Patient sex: M
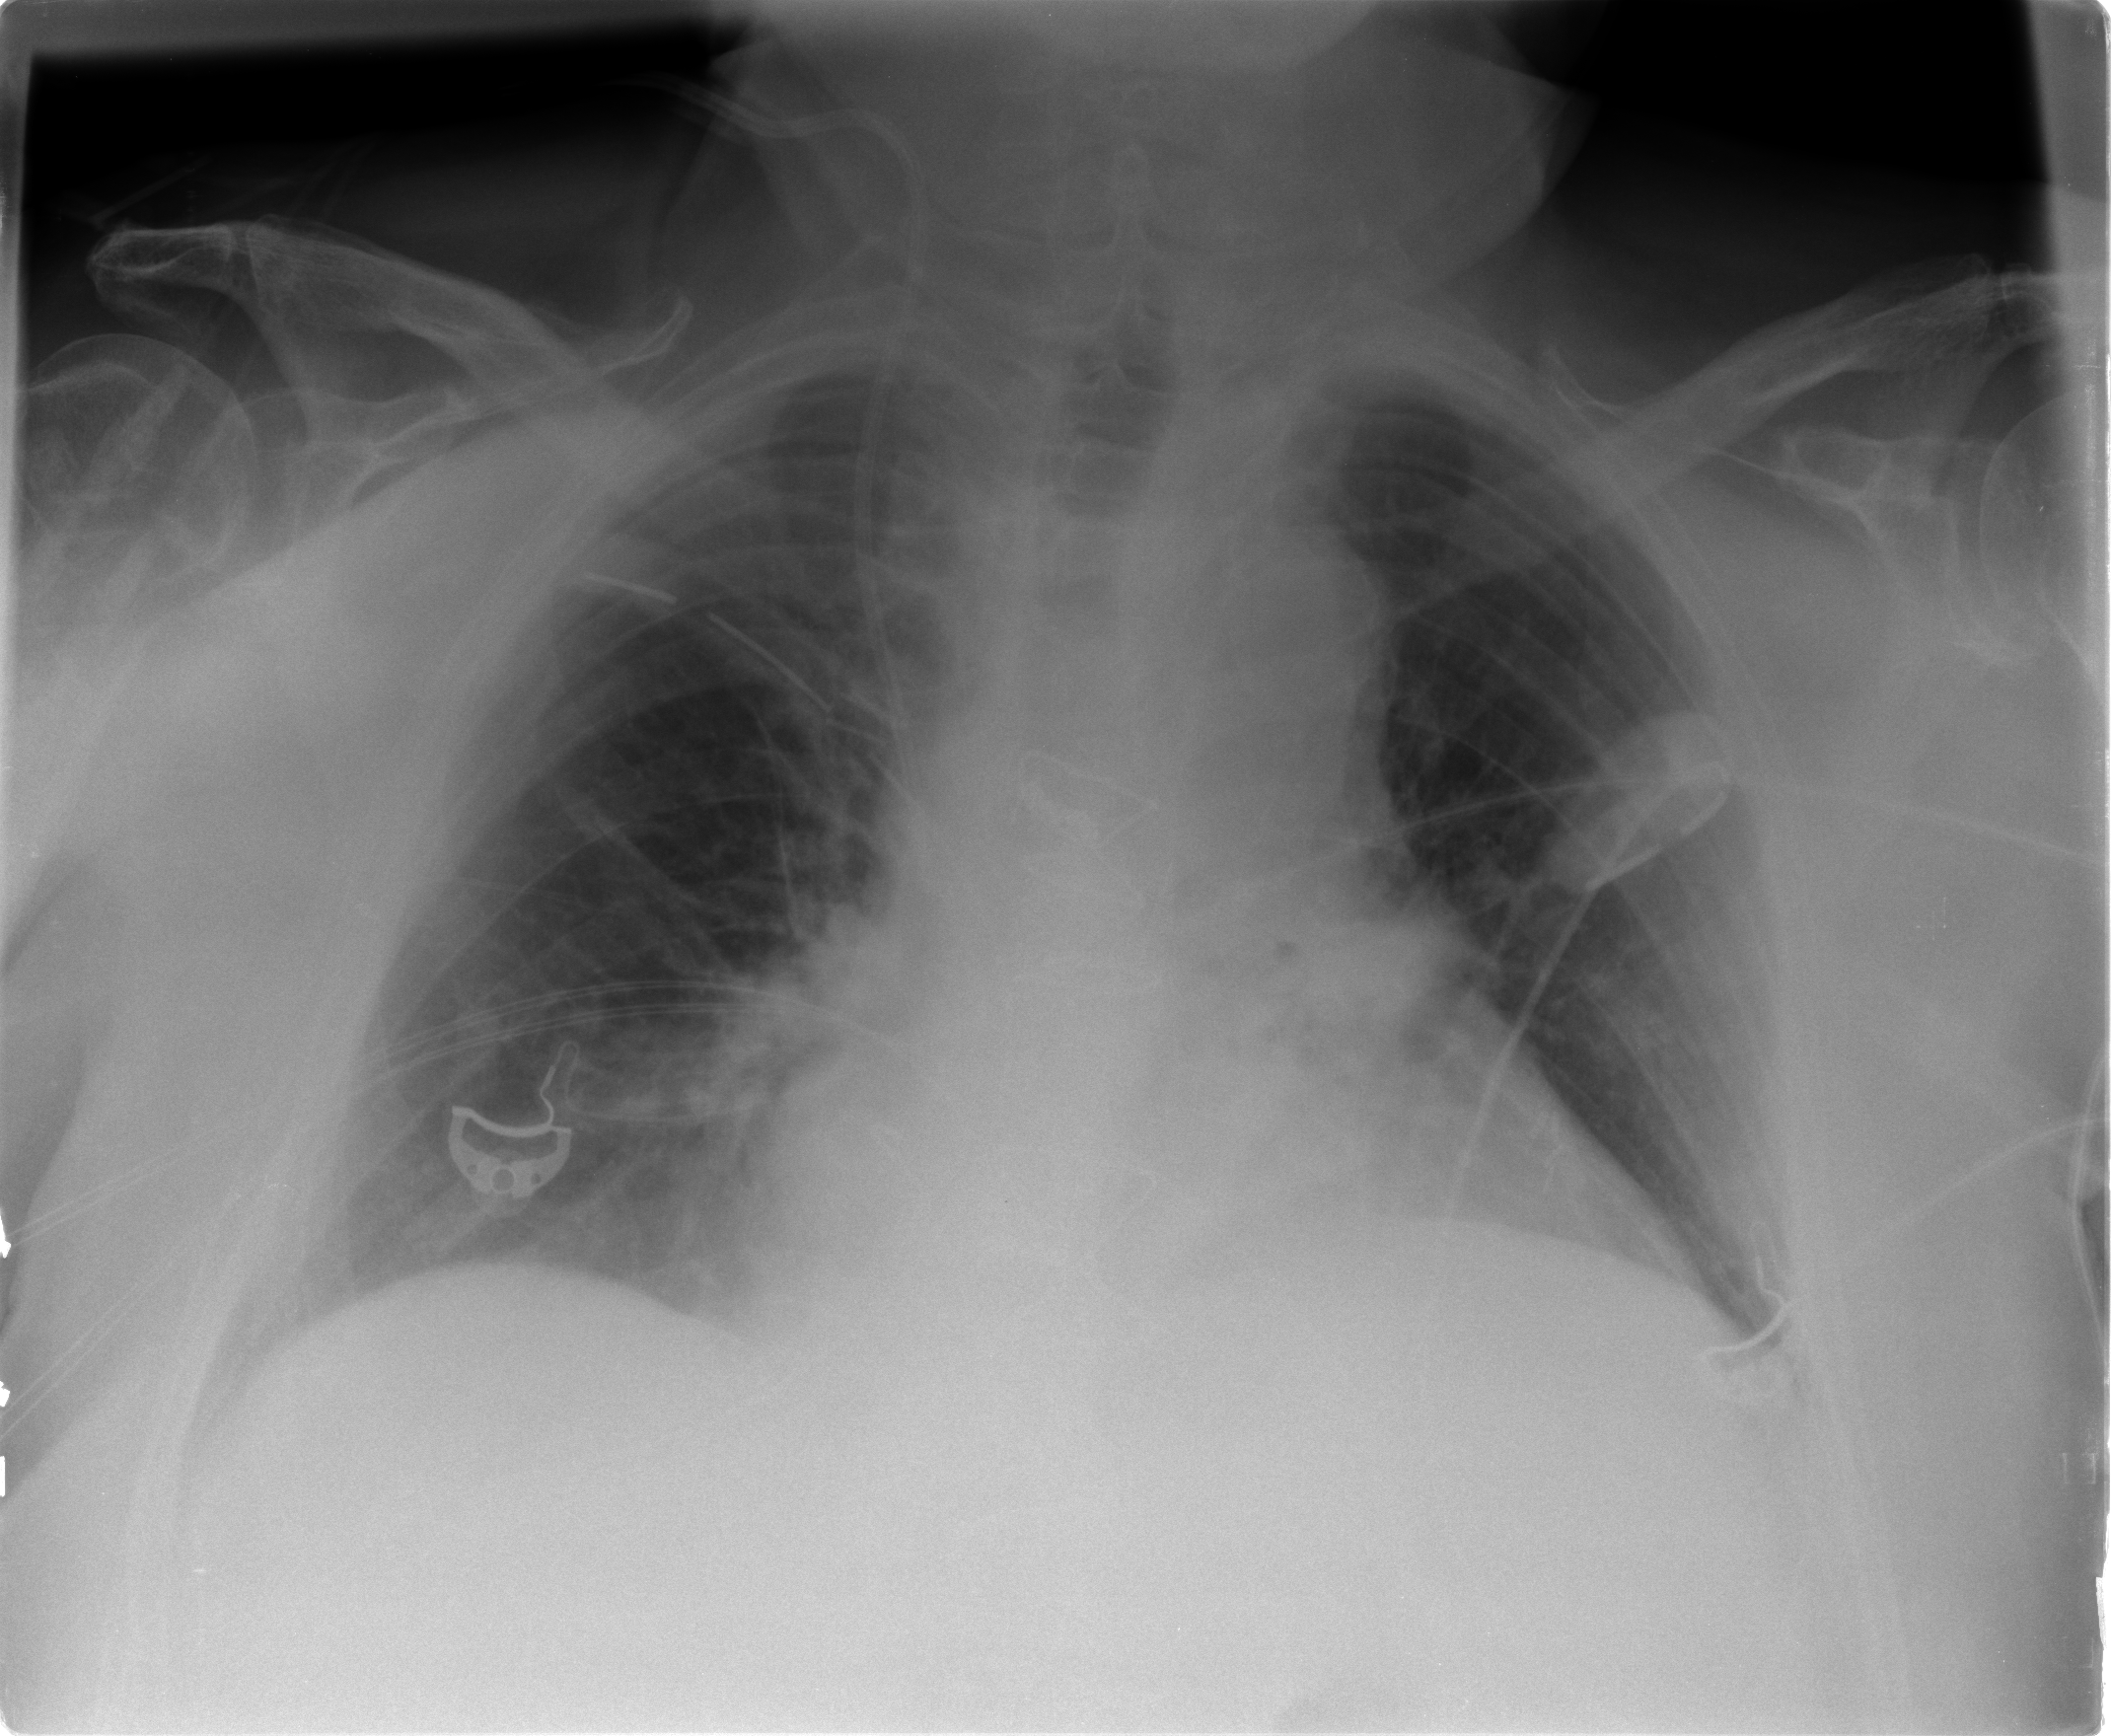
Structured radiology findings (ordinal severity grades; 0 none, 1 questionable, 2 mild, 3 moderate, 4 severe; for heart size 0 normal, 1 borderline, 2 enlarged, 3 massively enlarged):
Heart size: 2
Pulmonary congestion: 1
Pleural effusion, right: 0
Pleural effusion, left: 0
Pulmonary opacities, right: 0
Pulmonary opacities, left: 0
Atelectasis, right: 2
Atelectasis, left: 0